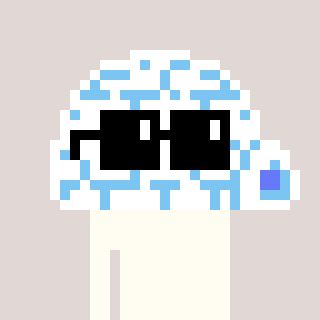
a pixel art character with square black sunglasses, a igloo-shaped head and a peachy-colored body on a warm background